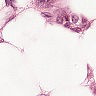
Metastatic tissue present: yes